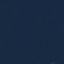
Label: SeaLake